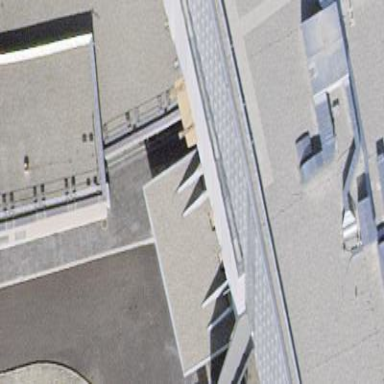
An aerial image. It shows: View of roof of building.